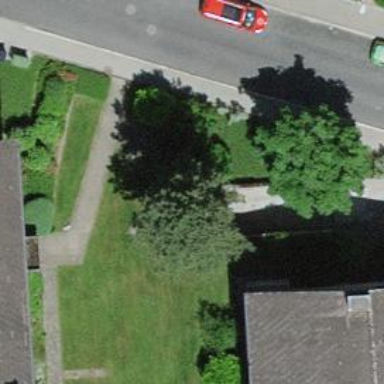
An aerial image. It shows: Group of garages.